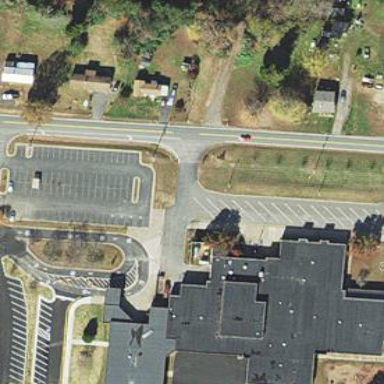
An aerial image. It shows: Parking area with asphalt surface.